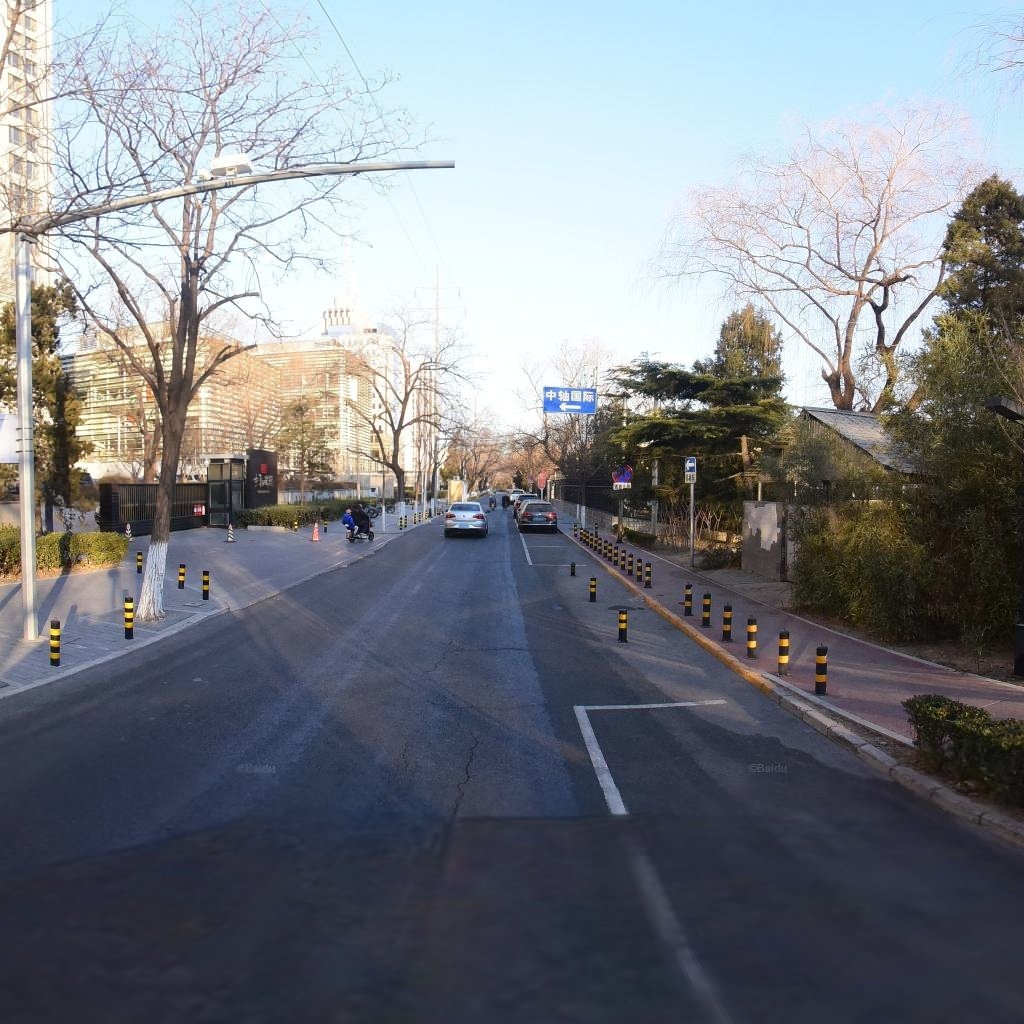
Region: Dongcheng
Road damage annotations: transverse crack, longitudinal crack, transverse crack, longitudinal crack